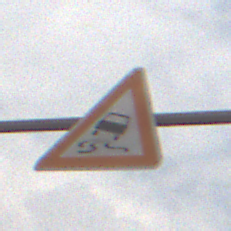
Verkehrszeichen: SchleuderOderRutschgefahr
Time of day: MorningAfternoon
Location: Outdoor (Nature)
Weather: Overcast
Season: NotSpecified
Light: Natural